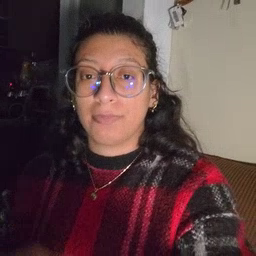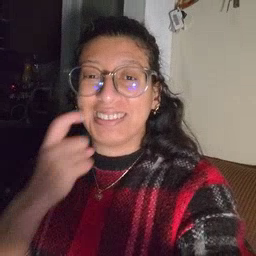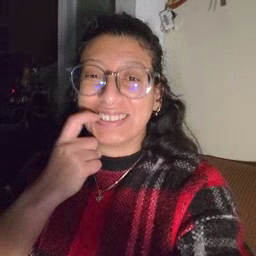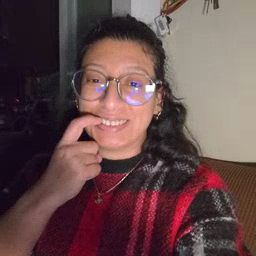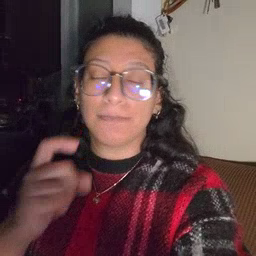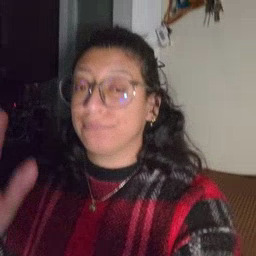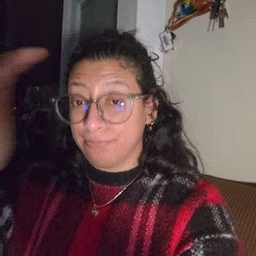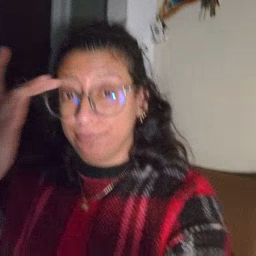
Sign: grass